Question: I am using a 'Google Api 19.'I am getting the Stacktrace error at runtime while running the Google map V2. Failed to load map. Error contacting Google servers. This is probably an authentication issue (but could be due to network errors).
'''
E/Random(2450) : > 17.384058210414967, 78.48609545247936
E/Random(2450) : > 17.385480575802443, 78.48634970995319
E/Random(2450) : > 17.384707320313552, 78.48718165182942
E/Random(2450) : > 17.384469518257607, 78.48737972822704
E/Random(2450) : > 17.386012910991372, 78.48664538492055
E/Random(2450) : > 17.384268963692328, 78.48682608163563
E/Random(2450) : > 17.385942881352822, 78.48616019819285
E/Random(2450) : > 17.384971626221553, 78.48736770924768
E/Random(2450) : > 17.384794739104553, 78.48631955135781
E/Random(2450) : > 17.38564903886939, 78.48614895429334
D/gralloc_goldfish(2450): Emulator without GPU emulation detected.
I/Choreographer(2450) : Skipped 621 frames! The application may be doing too much work on its main thread.
E/Google Maps Android API(2450): Failed to load map. Error contacting Google servers. This is probably an authentication issue (but could be due to network errors).
'''
'''
<?xml version="1.0" encoding="utf-8"?>
<manifest xmlns:android="http://schemas.android.com/apk/res/android"
package="info.androidhive.googlemapsv2"
android:versionCode="1"
android:versionName="1.0" >
<permission
android:name="info.androidhive.googlemapsv2.permission.MAPS_RECEIVE"
android:protectionLevel="signature" />
<uses-permission android:name="info.androidhive.googlemapsv2.permission.MAPS_RECEIVE" />
<uses-sdk
android:minSdkVersion="12"
android:targetSdkVersion="19" />
<uses-permission android:name="android.permission.ACCESS_NETWORK_STATE" />
<uses-permission android:name="android.permission.INTERNET" />
<uses-permission android:name="com.google.android.providers.gsf.permission.READ_GSERVICES" />
<uses-permission android:name="android.permission.WRITE_EXTERNAL_STORAGE" />
<!-- Required to show current location -->
<uses-permission android:name="android.permission.ACCESS_COARSE_LOCATION" />
<uses-permission android:name="android.permission.ACCESS_FINE_LOCATION" />
<!-- Required OpenGL ES 2.0. for Maps V2 -->
<uses-feature
android:glEsVersion="0x00020000"
android:required="true" />
<application
android:allowBackup="true"
android:icon="@drawable/ic_launcher"
android:label="@string/app_name">
<meta-data
android:name="com.google.android.gms.version"
android:value="@integer/google_play_services_version" />
<activity
android:name="info.androidhive.googlemapsv2.MainActivity"
android:label="@string/app_name"
android:theme="@style/AppBaseTheme">
<intent-filter>
<action android:name="android.intent.action.MAIN" />
<category android:name="android.intent.category.LAUNCHER" />
</intent-filter>
</activity>
<!-- Goolge API Key -->
<meta-data
android:name="com.google.android.maps.v2.API_KEY"
android:value="AIzaSyB2p7rsFLCuYmjA8SnRsIZfjWugwgh4wtU" />
</application>
</manifest>
'''
'''
package com.map.googlemap;
import android.app.Activity;
import android.os.Bundle;
import android.util.Log;
import android.widget.Toast;
import com.google.android.gms.maps.CameraUpdateFactory;
import com.google.android.gms.maps.GoogleMap;
import com.google.android.gms.maps.MapFragment;
import com.google.android.gms.maps.model.BitmapDescriptorFactory;
import com.google.android.gms.maps.model.CameraPosition;
import com.google.android.gms.maps.model.LatLng;
import com.google.android.gms.maps.model.MarkerOptions;
public class MainActivity extends Activity {
// Google Map
private GoogleMap googleMap;
@Override
protected void onCreate(Bundle savedInstanceState) {
super.onCreate(savedInstanceState);
setContentView(R.layout.activity_main);
try {
// Loading map
initilizeMap();
// Changing map type
googleMap.setMapType(GoogleMap.MAP_TYPE_NORMAL);
// Showing / hiding your current location
googleMap.setMyLocationEnabled(true);
// Enable / Disable zooming controls
googleMap.getUiSettings().setZoomControlsEnabled(false);
// Enable / Disable my location button
googleMap.getUiSettings().setMyLocationButtonEnabled(true);
// Enable / Disable Compass icon
googleMap.getUiSettings().setCompassEnabled(true);
// Enable / Disable Rotate gesture
googleMap.getUiSettings().setRotateGesturesEnabled(true);
// Enable / Disable zooming functionality
googleMap.getUiSettings().setZoomGesturesEnabled(true);
double latitude = 12.987100;
double longitude = 80.251692;
// lets place some 10 random markers
for (int i = 0; i <1; i++) {
// random latitude and logitude
double[] randomLocation = createRandLocation(latitude,
longitude);
// Adding a marker
MarkerOptions marker = new MarkerOptions().position(
new LatLng(randomLocation[0], randomLocation[1]))
.title("Hello Maps " + i);
Log.e("Random", "> " + randomLocation[0] + ", "
+ randomLocation[1]);
// changing marker color
if (i == 0)
marker.icon(BitmapDescriptorFactory
.defaultMarker(BitmapDescriptorFactory.HUE_ROSE));
if (i == 1)
marker.icon(BitmapDescriptorFactory
.defaultMarker(BitmapDescriptorFactory.HUE_ORANGE));
googleMap.addMarker(marker);
// Move the camera to last position with a zoom level
if (i == 0) {
CameraPosition cameraPosition = new CameraPosition.Builder()
.target(new LatLng(randomLocation[0],
randomLocation[1])).zoom(15).build();
googleMap.animateCamera(CameraUpdateFactory
.newCameraPosition(cameraPosition));
}
}
} catch (Exception e) {
e.printStackTrace();
}
}
@Override
protected void onResume() {
super.onResume();
initilizeMap();
}
/**
* function to load map If map is not created it will create it for you
* */
private void initilizeMap() {
if (googleMap == null) {
googleMap = ((MapFragment) getFragmentManager().findFragmentById(
R.id.map)).getMap();
// check if map is created successfully or not
if (googleMap == null) {
Toast.makeText(getApplicationContext(),
"Sorry! unable to create maps", Toast.LENGTH_SHORT)
.show();
}
}
}
private double[] createRandLocation(double latitude, double longitude) {
return new double[] { latitude + ((Math.random() - 0.5) / 500),
longitude + ((Math.random() - 0.5) / 500),
150 + ((Math.random() - 0.5) * 10) };
}
}
'''

I doesn't know how to solve these stackTrace Error.Anybody can help me with these.Thank You.
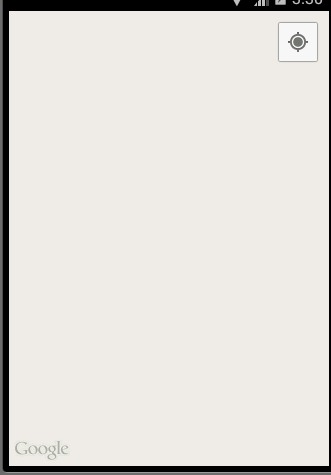
Answer: I solved these problem by doing the following steps:
- You have to use the latest API 'Google APIs(Google Inc.)-API Level 19'.Do the rest of the things placed in the screenshot itself.- Create New API Key and Check carefully about Google Map API key and SHA Key.- You have to download the latest Google Play Services
<URL>.In that site if google play
services wasn't working means you can find a lot of sites in
internet named 'com.android.vending 4.8.20.apk'.you can run the Google play Services by using the Command Prompt
'adb install com.android.vending 4.8.20.apk'. You have to download the latest Google play services because year by year latest version will be updated in internet.- :